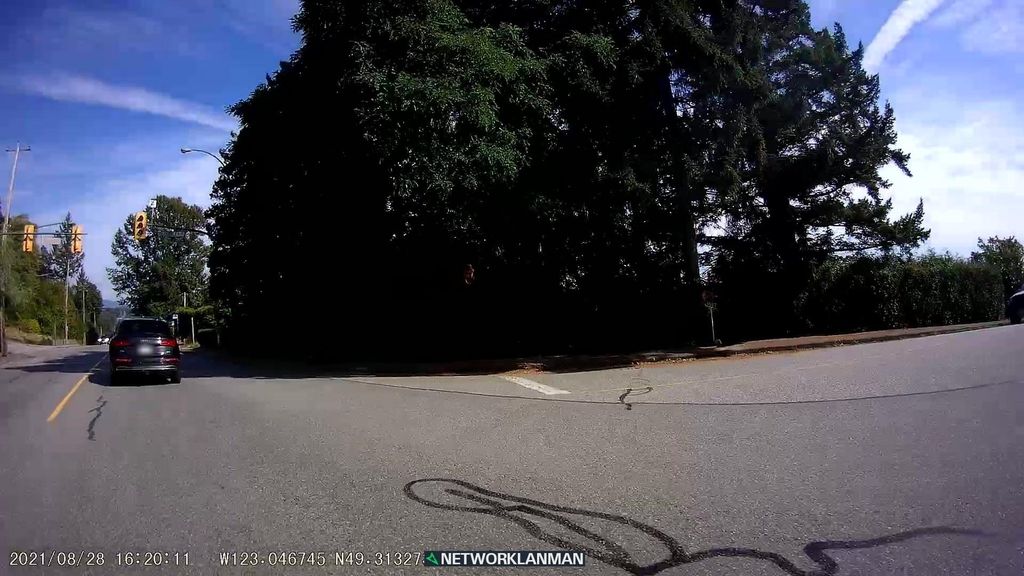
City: vancouver